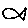
Label: fish